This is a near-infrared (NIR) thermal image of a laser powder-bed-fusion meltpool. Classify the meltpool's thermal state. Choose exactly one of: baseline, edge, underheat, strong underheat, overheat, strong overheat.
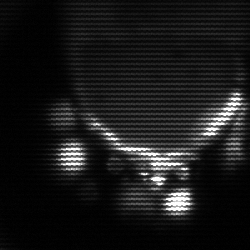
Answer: baseline